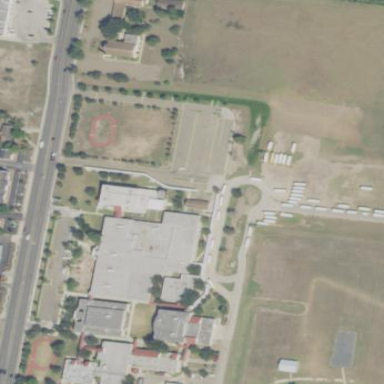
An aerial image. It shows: School.